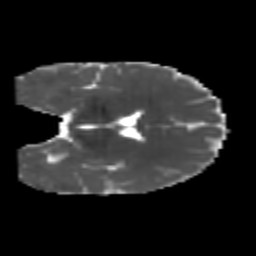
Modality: MD
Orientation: coronal
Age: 23
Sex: male
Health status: healthy